Aerial crown-view tile of a tropical tree (Barro Colorado Island, Panama), acquired 20250124:
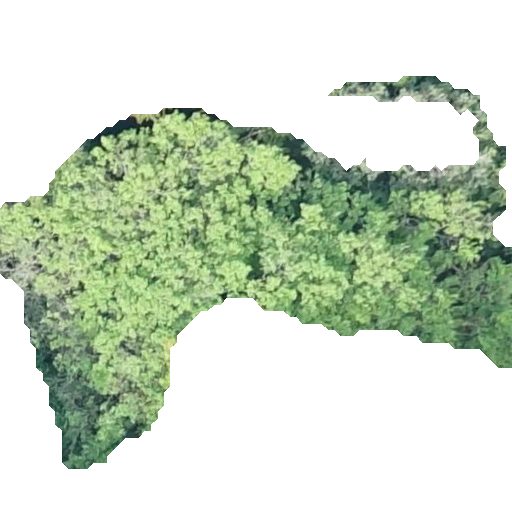
Species: Apeiba membranacea
GBIF accepted scientific name: Apeiba membranacea
Crown area: 167.57 m²